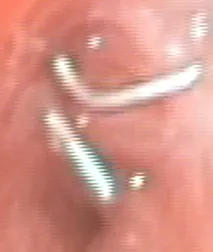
The endoscopic view showed the migration of clips from the bronchial stump into the airway.
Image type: endoscopy (gi_endoscopy)